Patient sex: F
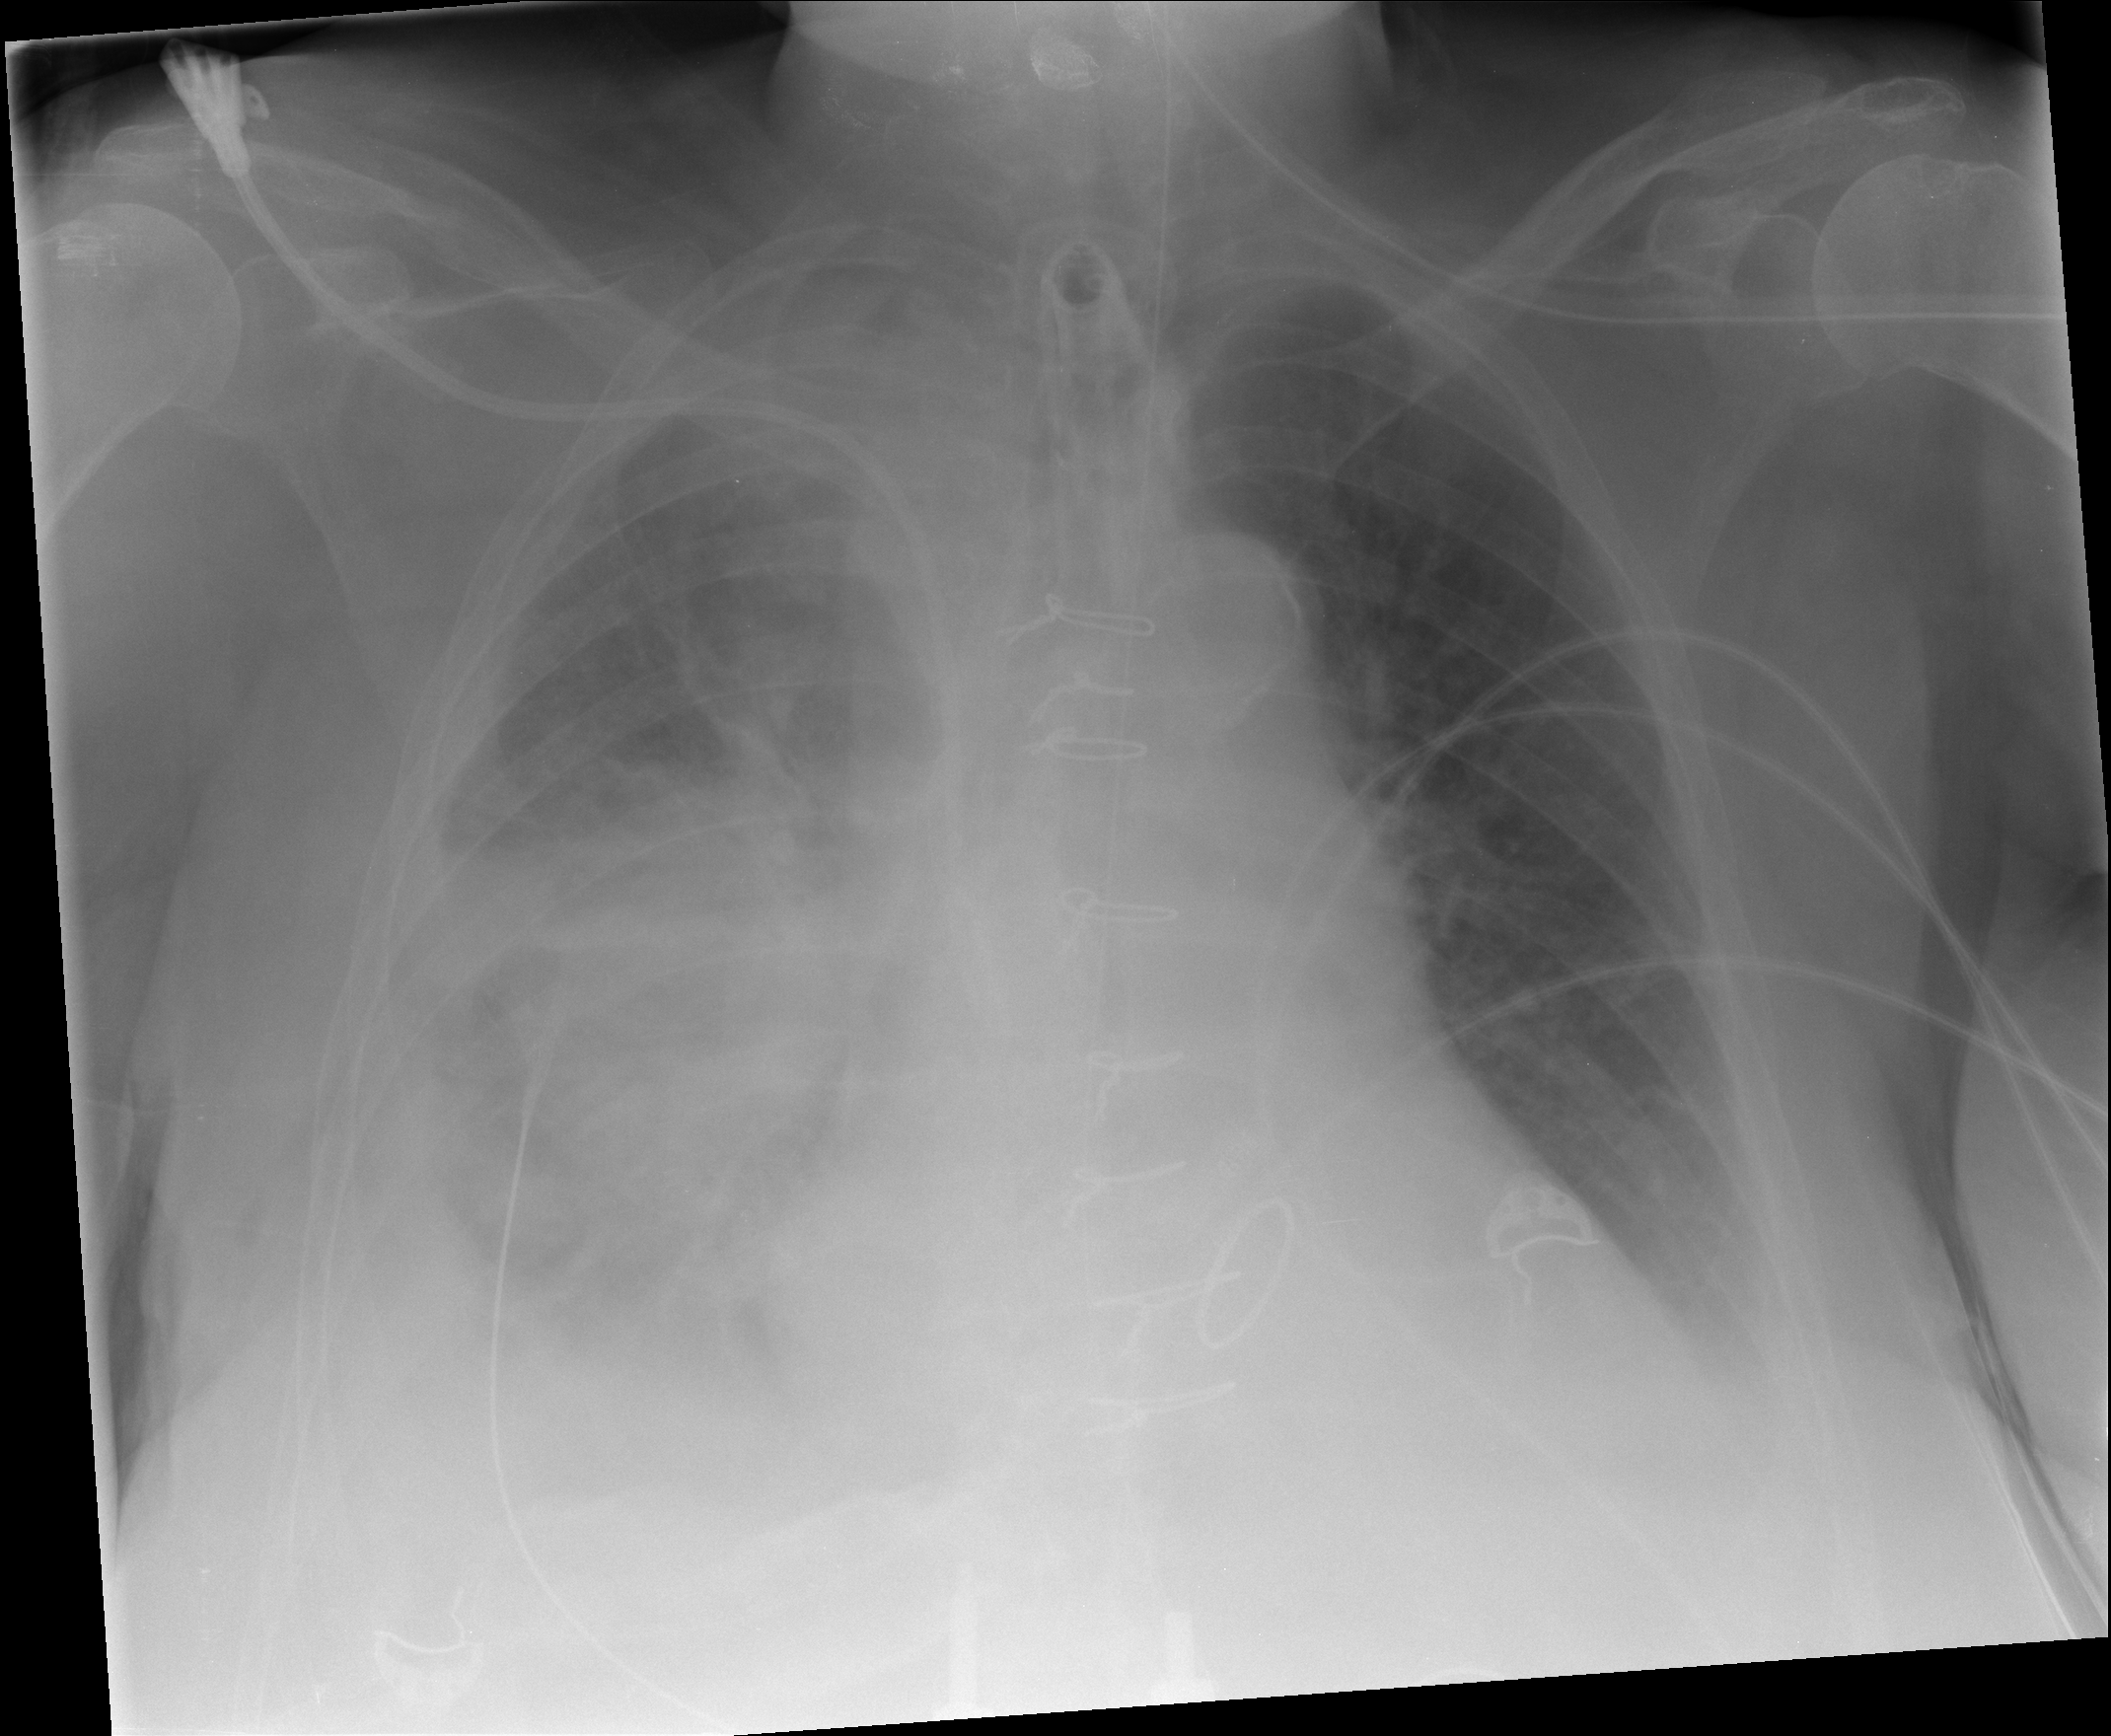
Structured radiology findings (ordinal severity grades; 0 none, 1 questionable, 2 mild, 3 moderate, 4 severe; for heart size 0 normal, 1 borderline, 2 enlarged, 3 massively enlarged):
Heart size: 2
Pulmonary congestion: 0
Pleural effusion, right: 3
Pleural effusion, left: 1
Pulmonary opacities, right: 3
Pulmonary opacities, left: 0
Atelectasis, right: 3
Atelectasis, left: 1